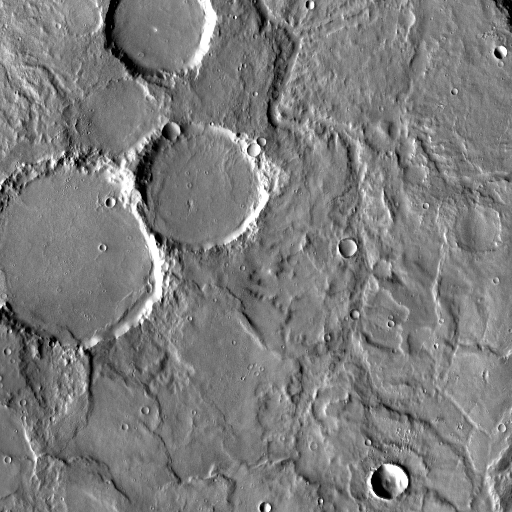
Crater classes present: Background, Other, Buried, Secondary